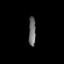
Tissue: prostate
Cell type: T cells
Senescence score: 0.6898
Nuclear area (px): 204
Mean DAPI intensity: 107.157